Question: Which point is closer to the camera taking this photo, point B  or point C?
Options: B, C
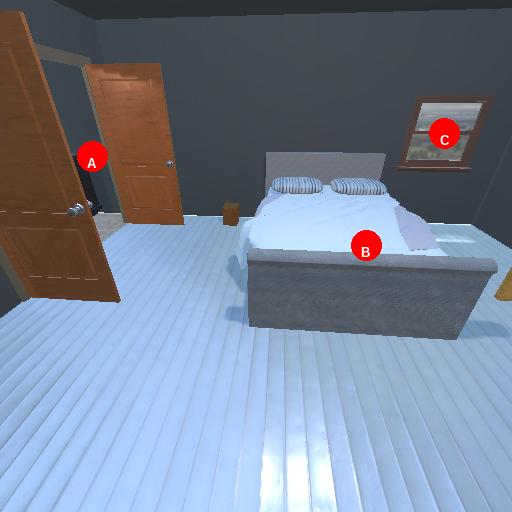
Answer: B